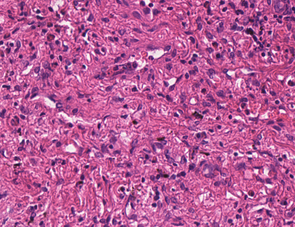
Tumor epithelial tissue: no
Tumor-associated stroma tissue: yes
Normal tissue: no